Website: crate-barrel
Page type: cart
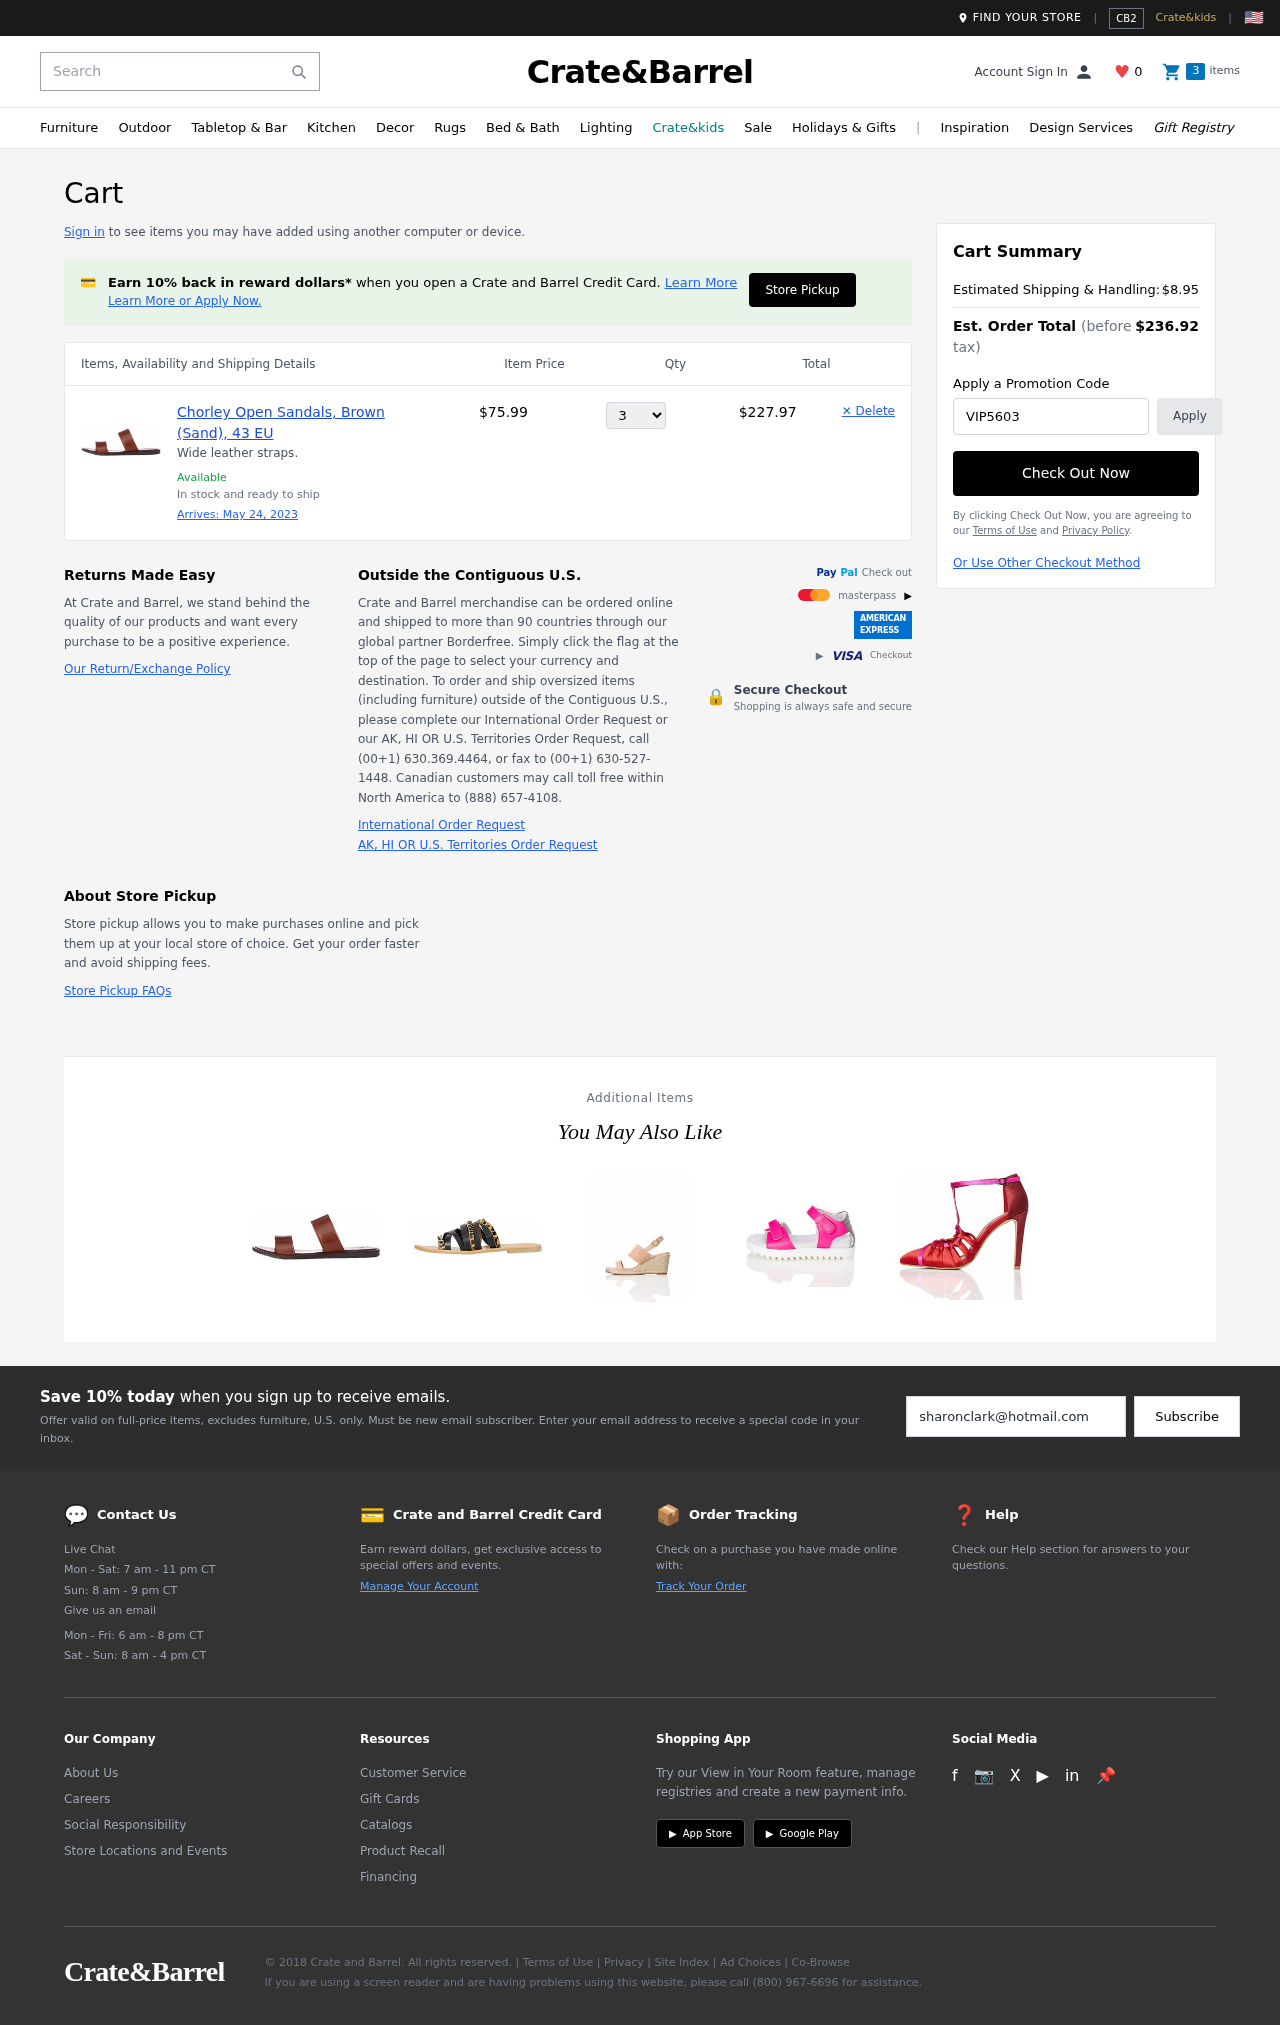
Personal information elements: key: PII_PROMO_CODE
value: VIP5603
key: PII_EMAIL
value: sharonclark@hotmail.com
Product elements: key: PRODUCT1_DESC
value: Wide leather straps.
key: PRODUCT1_NAME
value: Chorley Open Sandals, Brown (Sand), 43 EU
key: PRODUCT1_PRICE
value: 75.99
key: PRODUCT1_QUANTITY
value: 3
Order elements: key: ORDER_DELIVERY_DATE
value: May 24, 2023
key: ORDER_SUBTOTAL
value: $227.97
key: ORDER_SHIPPING_COST
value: $8.95
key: ORDER_TOTAL
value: $236.92